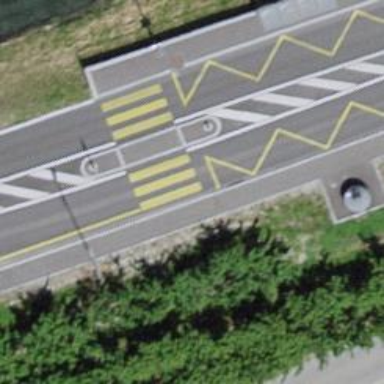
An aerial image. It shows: Marked crossing on the road.